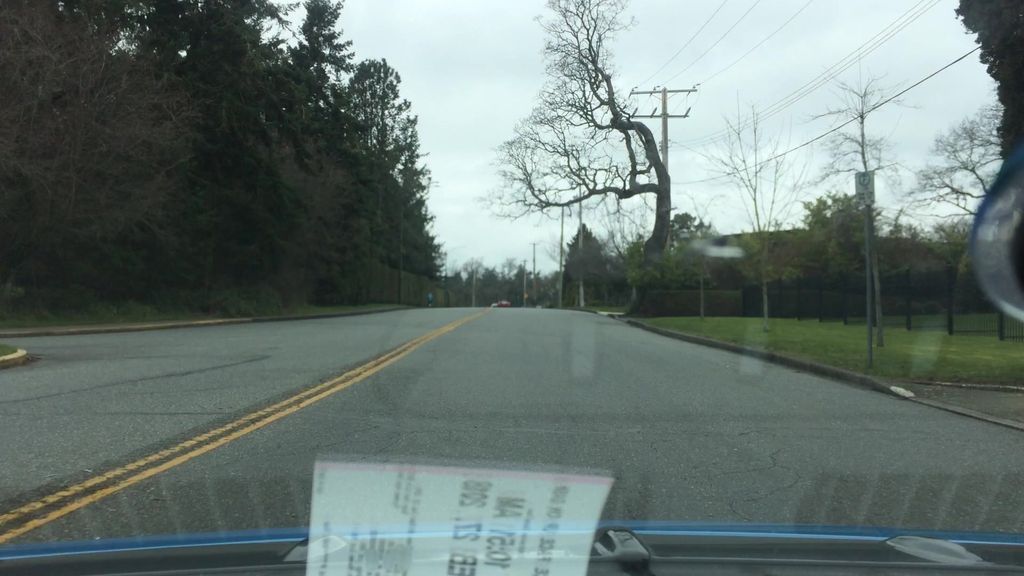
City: victoria